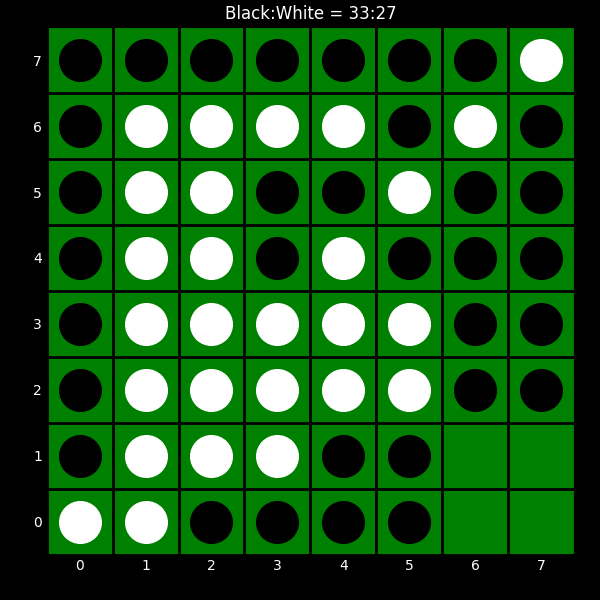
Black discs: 33
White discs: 27